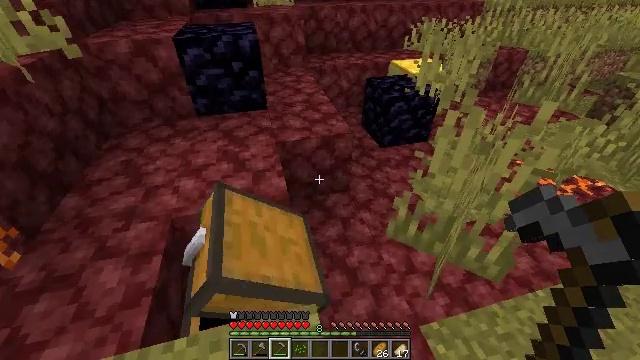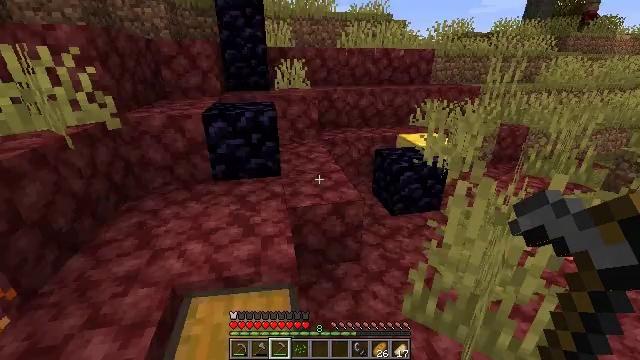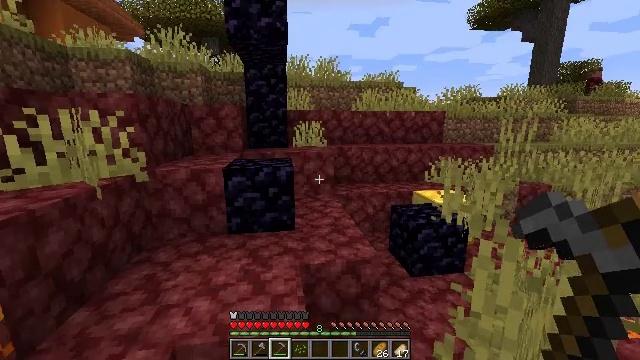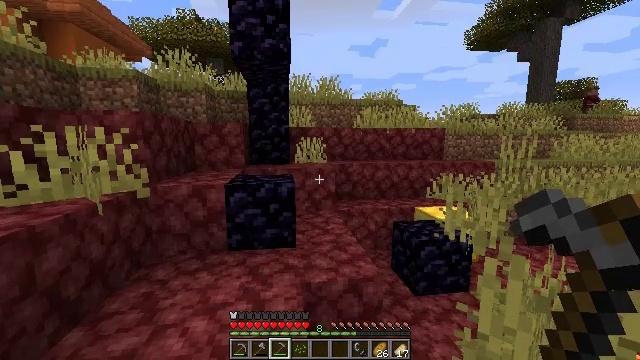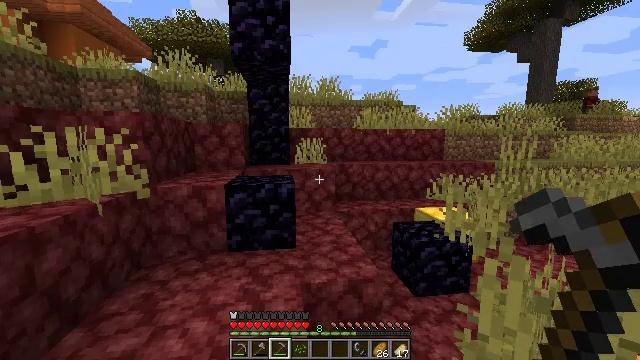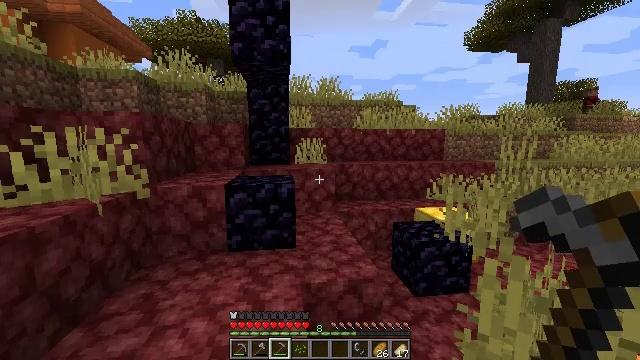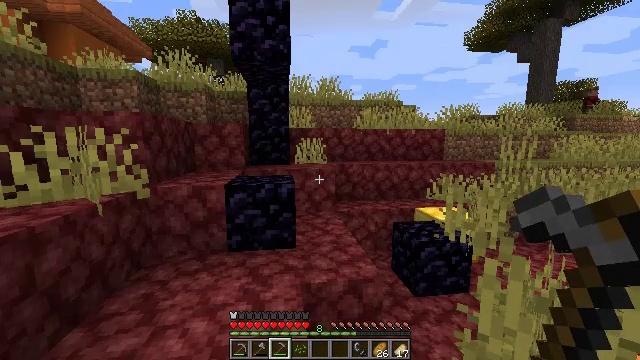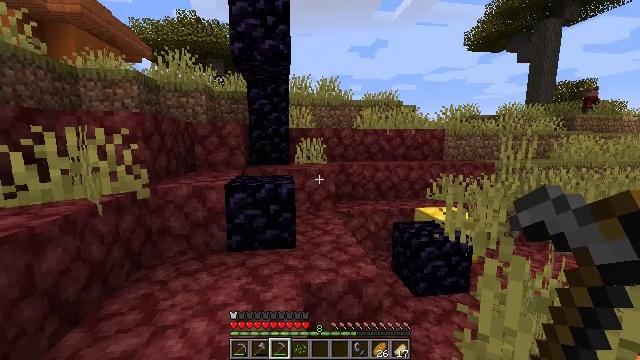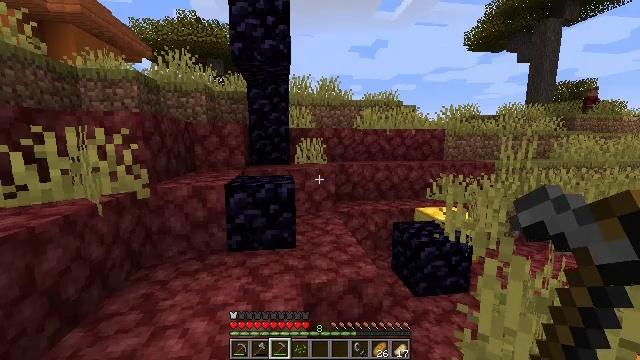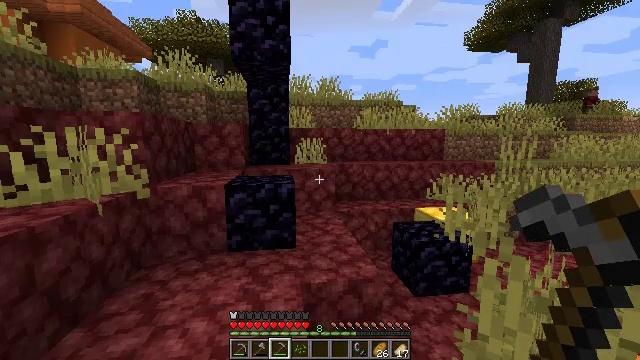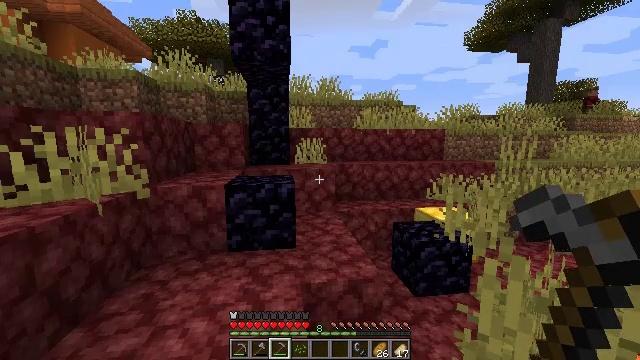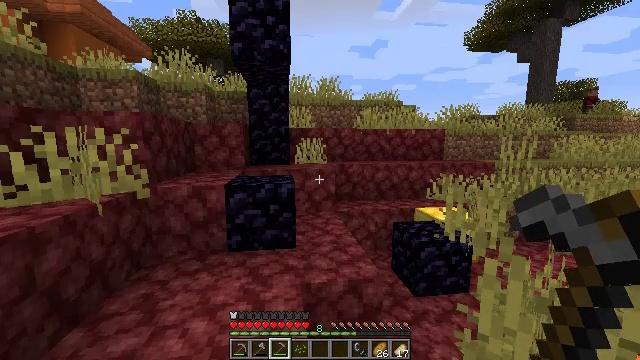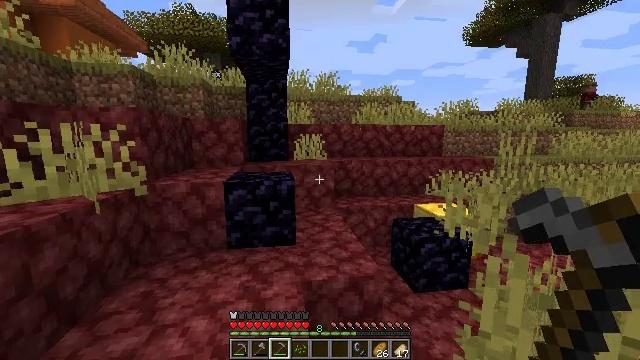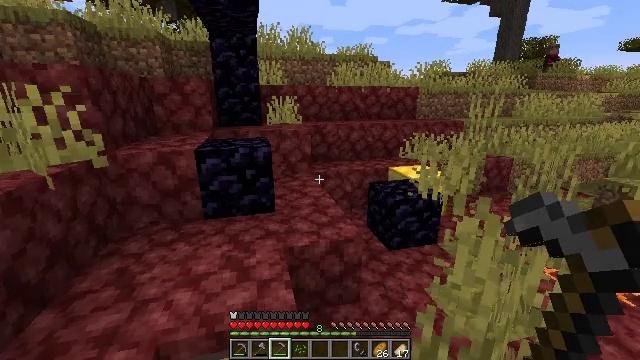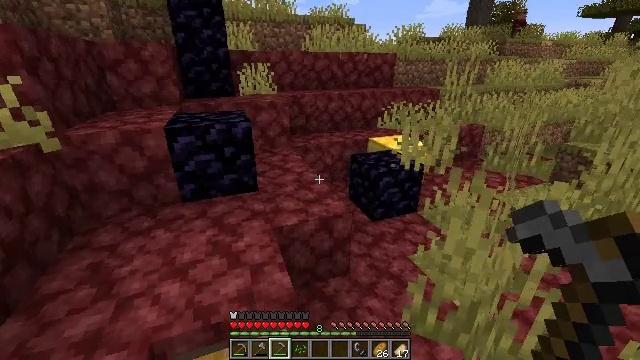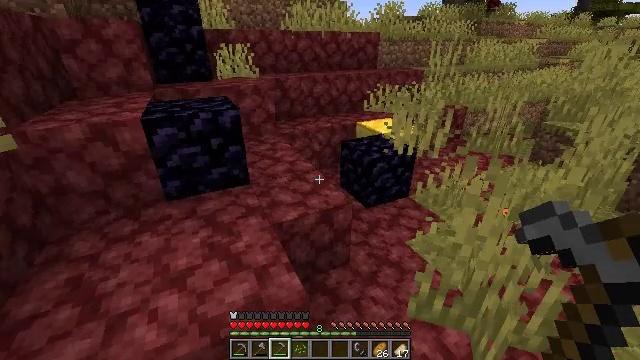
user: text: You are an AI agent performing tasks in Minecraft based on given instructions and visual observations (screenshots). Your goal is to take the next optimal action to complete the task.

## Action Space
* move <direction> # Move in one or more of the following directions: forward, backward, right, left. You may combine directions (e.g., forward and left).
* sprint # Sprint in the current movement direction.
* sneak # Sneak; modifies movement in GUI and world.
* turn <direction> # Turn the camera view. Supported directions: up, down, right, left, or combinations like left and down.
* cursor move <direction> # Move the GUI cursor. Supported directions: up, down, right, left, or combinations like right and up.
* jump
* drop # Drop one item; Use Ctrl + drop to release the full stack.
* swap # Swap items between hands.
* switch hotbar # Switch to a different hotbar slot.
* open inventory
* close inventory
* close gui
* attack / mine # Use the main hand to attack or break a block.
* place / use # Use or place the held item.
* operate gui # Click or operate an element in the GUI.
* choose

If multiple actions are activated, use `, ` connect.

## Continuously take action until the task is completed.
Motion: motion action
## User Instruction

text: Mine a hay block from the field.
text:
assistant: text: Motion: turn left and up
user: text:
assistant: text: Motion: turn left and up
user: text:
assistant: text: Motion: turn up
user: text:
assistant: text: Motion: no_op
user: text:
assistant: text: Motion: no_op
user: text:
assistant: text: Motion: no_op
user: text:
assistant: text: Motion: no_op
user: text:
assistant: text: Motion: no_op
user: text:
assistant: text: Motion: no_op
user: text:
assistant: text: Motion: no_op
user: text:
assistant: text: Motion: no_op
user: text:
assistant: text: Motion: move forward and move left
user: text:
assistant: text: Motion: move forward and move left, turn right and down
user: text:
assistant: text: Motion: move forward and move left, turn right and down
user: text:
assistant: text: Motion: move forward and move left, turn right and down
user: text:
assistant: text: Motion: move forward and move left
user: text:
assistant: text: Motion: move forward and move left, turn right
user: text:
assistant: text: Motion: move forward and move left, turn right and down
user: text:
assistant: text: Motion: move forward and move left, turn right and down
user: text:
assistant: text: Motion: move forward and move left, turn right and down
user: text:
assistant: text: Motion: move forward and move left, turn right
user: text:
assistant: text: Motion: move forward and move left, turn right
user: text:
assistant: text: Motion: move forward, turn right
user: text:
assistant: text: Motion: move forward, turn right
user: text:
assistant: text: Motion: move forward
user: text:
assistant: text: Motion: move forward
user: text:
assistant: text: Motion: move forward
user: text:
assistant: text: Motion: move forward
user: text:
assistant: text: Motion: move forward
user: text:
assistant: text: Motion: move forward